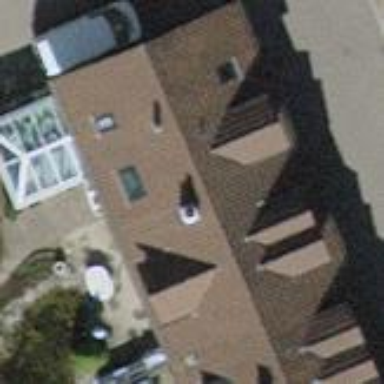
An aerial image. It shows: Building with tile roof.